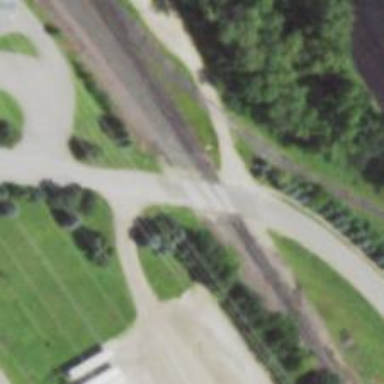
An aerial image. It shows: Level crossing along the railway.